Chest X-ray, PA view. Patient: 58 years old, sex M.
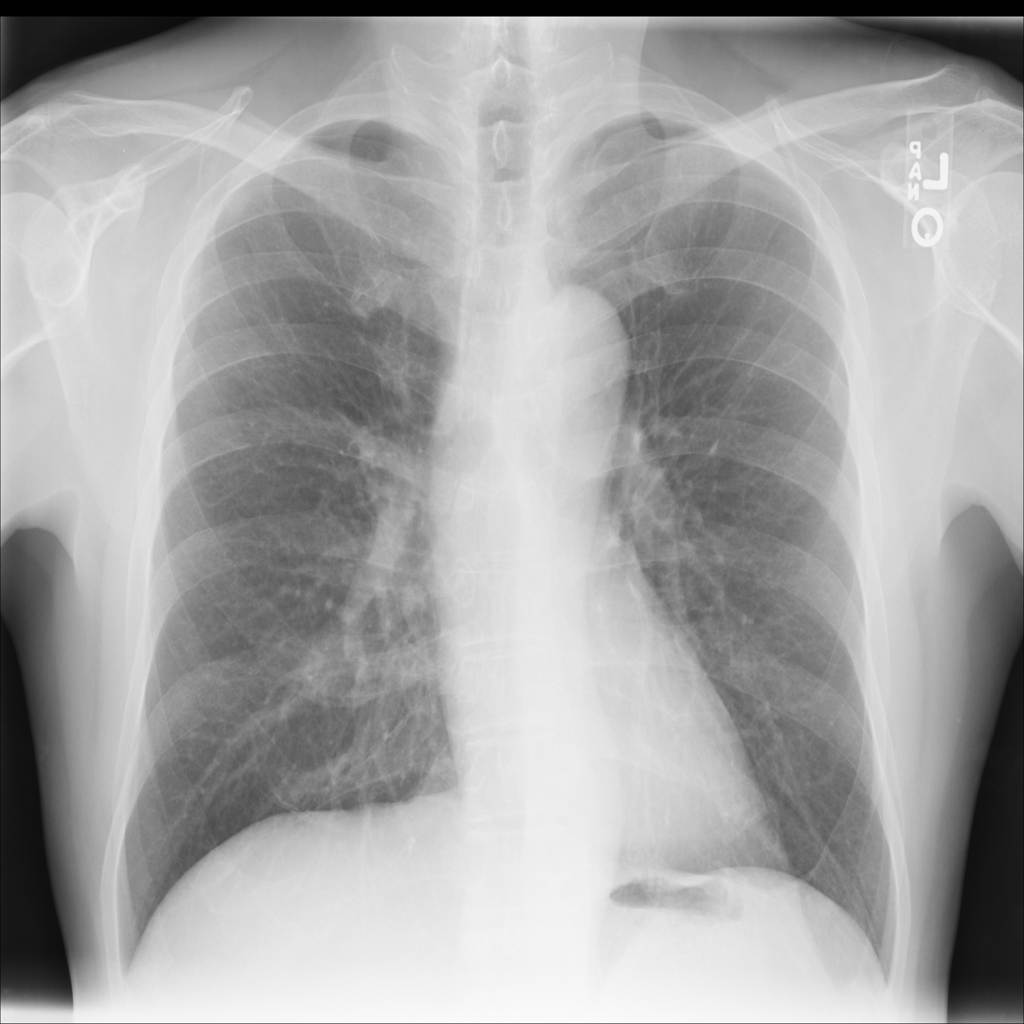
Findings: No Finding